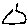
Label: triangle